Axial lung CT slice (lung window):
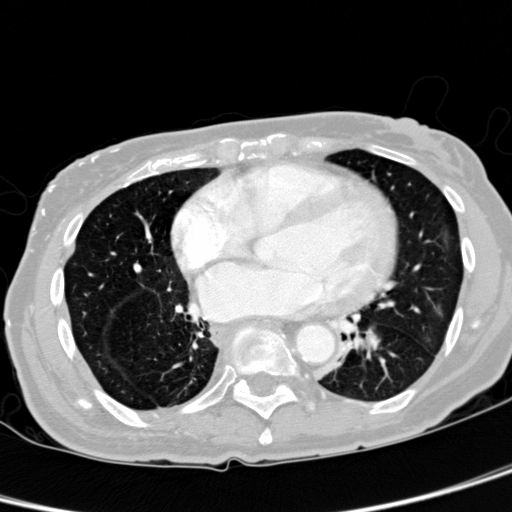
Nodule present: yes
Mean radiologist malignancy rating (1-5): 3.75